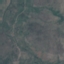
Land use / land cover class: HerbaceousVegetation